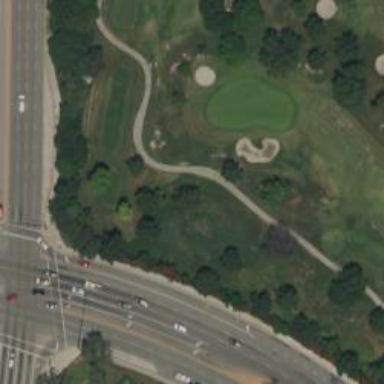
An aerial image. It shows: Service road used as golf cart path.